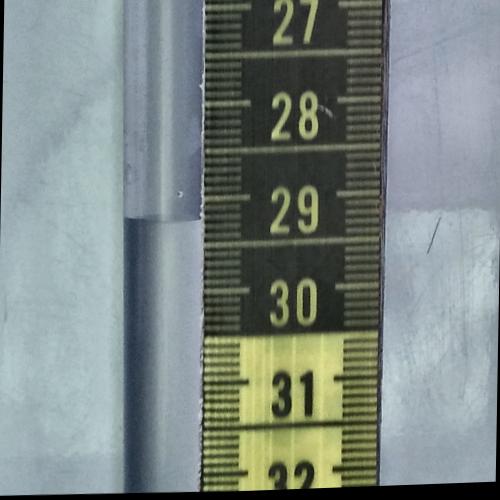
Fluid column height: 29.2 cm